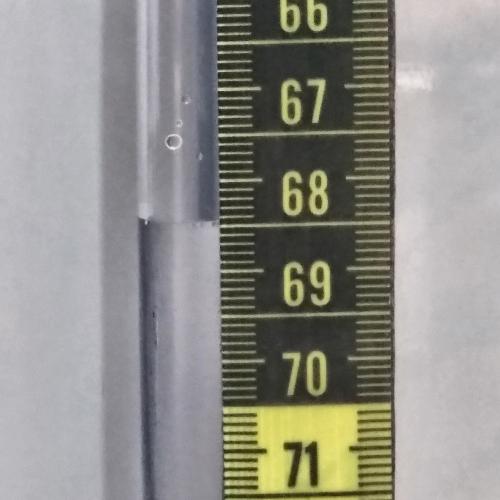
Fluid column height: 68.4 cm